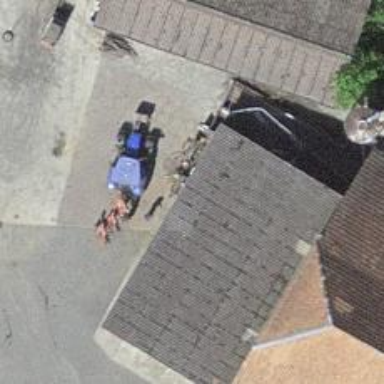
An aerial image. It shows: Part of building.